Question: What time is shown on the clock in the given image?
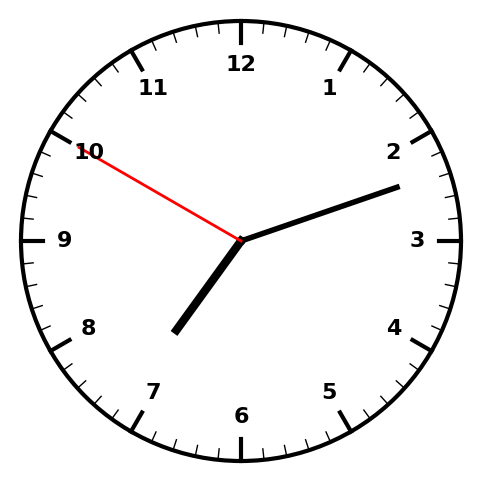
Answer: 07:11:50